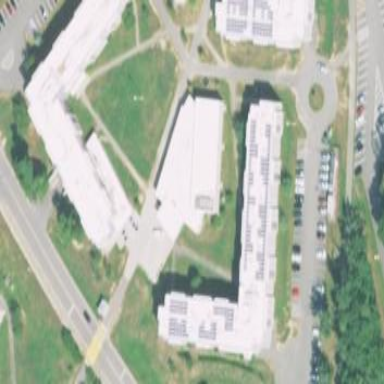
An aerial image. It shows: View of university building.